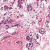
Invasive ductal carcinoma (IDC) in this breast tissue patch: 1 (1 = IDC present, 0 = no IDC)